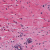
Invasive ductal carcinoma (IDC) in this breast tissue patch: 0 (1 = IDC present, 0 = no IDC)